Field crop: maize
Growth stage: 1
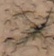
Species: lolium